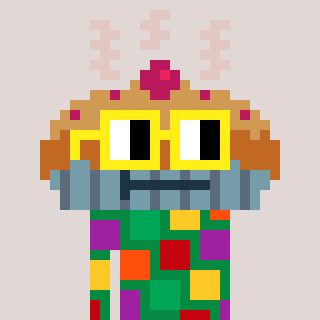
a pixel art character with square yellow glasses, a pie-shaped head and a green-colored body on a warm background